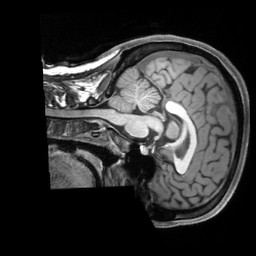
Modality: T1w
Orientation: sagittal
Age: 33
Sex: female
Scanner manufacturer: siemens
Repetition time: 2.3 s
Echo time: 0.00229 s